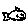
Label: fish